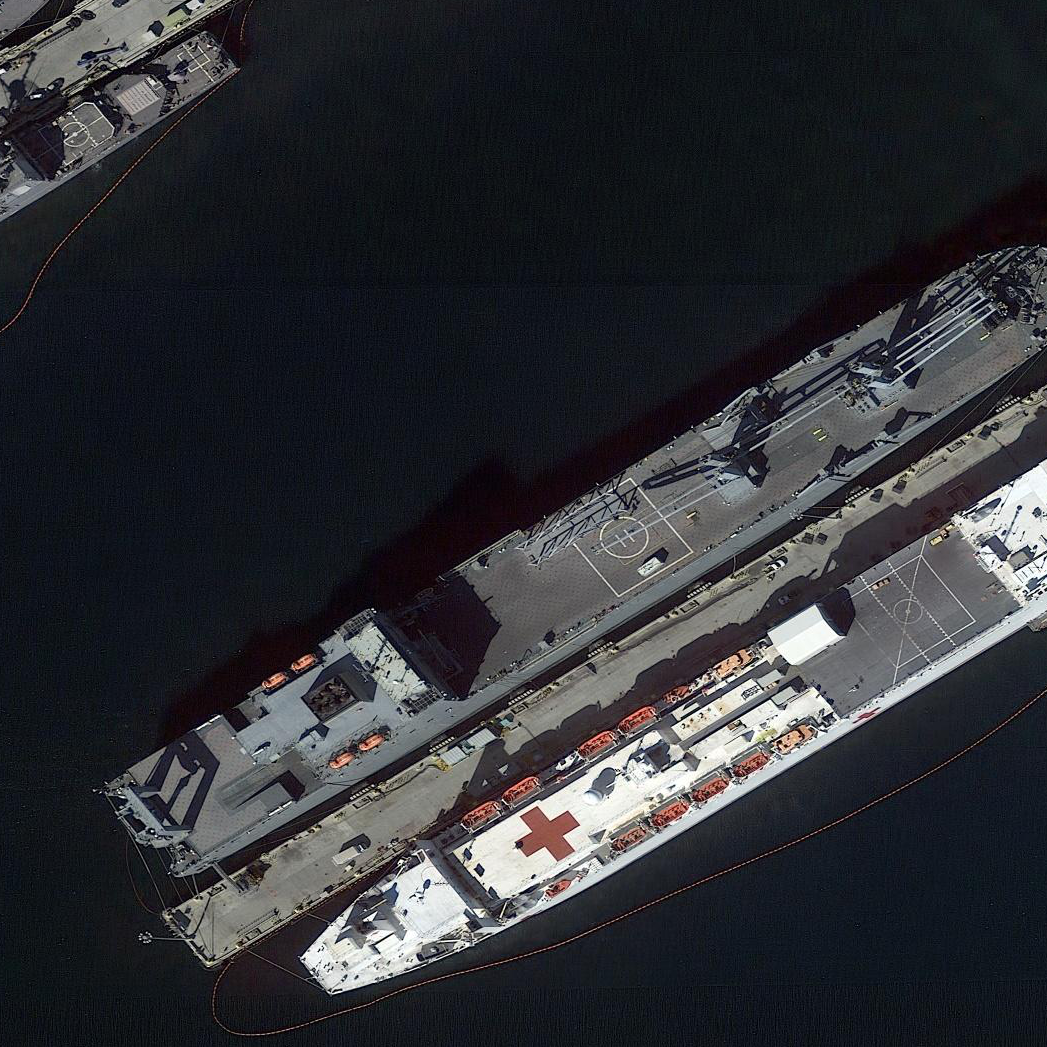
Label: Medical_ship